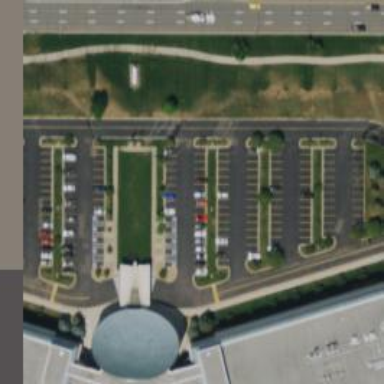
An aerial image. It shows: Parking space is available.